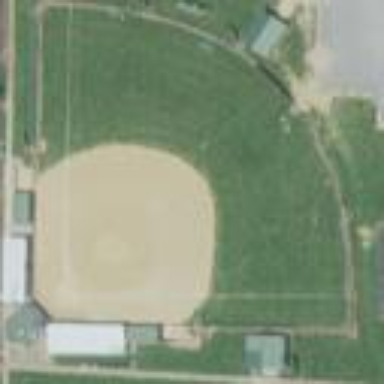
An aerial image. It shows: Baseball pitch for leisure land.